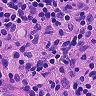
Metastatic tissue present: no